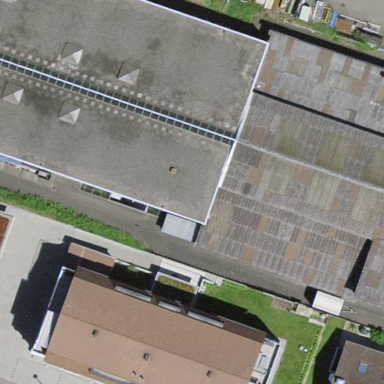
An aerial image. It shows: Industrial building.